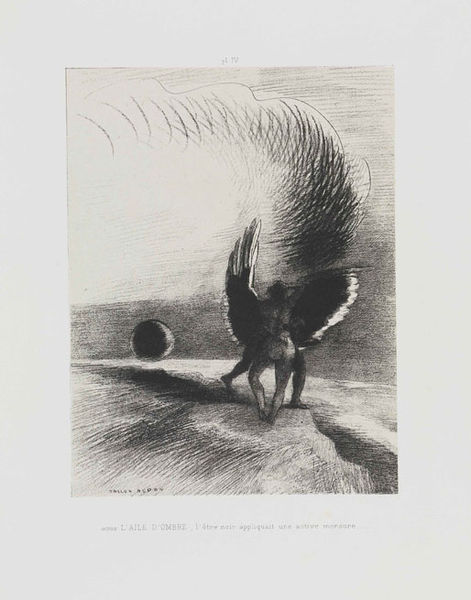
Titel: Sous l´aile l´ombre ..., pl. 4
Künstler: Odilon Redon
Standort: Karlsruhe
Institution: Staatliche Kunsthalle Karlsruhe
Schlagwörter: akt, dunkel, feder, felsen, feuer, flügel, himmel, kampf, mann, meer, nackt, schatten, vogel, wasser, weiß, wolken, menschen, bewegung, frau, grau, hell, licht, männer, nacht, rücken, schwarz, skizze, straße, zeichnung, weg, wolke, ball, wand, federn, mensch, mord, signatur, ebene, erde, horizont, wind, gehen, pfad, qualm, rauch, sonne, boden, figur, blatt, person, kontrast, fliegen, kreis, pferd, rund, engel, beine, bein, hintern, schrift, welle, papier, umarmung, düster, perspektive, zwei, studie, fels, modern, mauer, grafik, graphik, schattierung, klein, signiert, dampf, luft, sturm, goya, streifen, klinger, striche, surreal, surrealismus, gestalt, klippe, sog, hell dunkel, tusche, mond, flammen, linie, flug, kohle, schweben, hinten, traum, druck, halbmond, lithographie, schwarz-weiß, schraffur, loch, radierung, stich, lithografie, text, strich, schraffiert, bleistift, kugel, dämon, daumier, von hinten, wachs, wesen, zentaur, sturz, fabelwesen, greif, schwingen, heimlich, schutzengel, kupferstich, geflügelt, sternzeichen, erzengel, chimäre, pegasus, riß, unheimlich, ungeheuer, geschwindigkeit, strass, capriccio, monster, planet, weltkugel, schwrz, zeichnnung, dampfwolke, bruch, spalt, spalte, zeichnunh, sphäre, redon, eichhörnchen, ikarus, dämonisch, prometheus, dädalus, schraffieren, odilon, grfik, menschtier, zwitterwesen, umklammerung, ungetier, beistift, zewichnung, frau mann, strichführung, vehemenz, 1800, schwarzqweiss, sürreal, erdspalt, schattierng, geflügelter schatten, grau kugel flügel wind weg, 'kugel, ombre, dämpm, odilion, steinzeichne, ikaurs, bedrohlicher riss, flügelschwung, l'aile, l'aile d'ombre